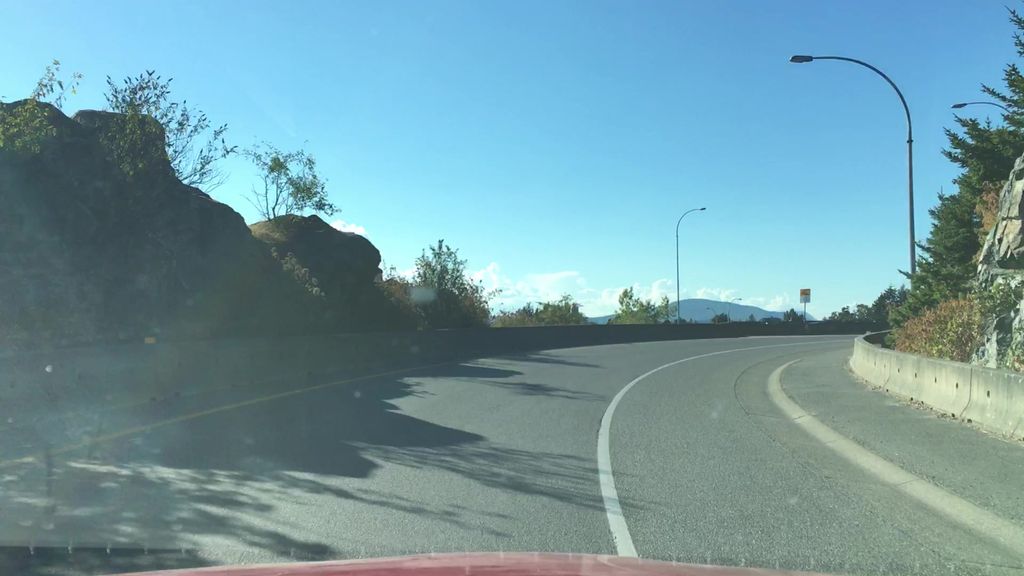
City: victoria